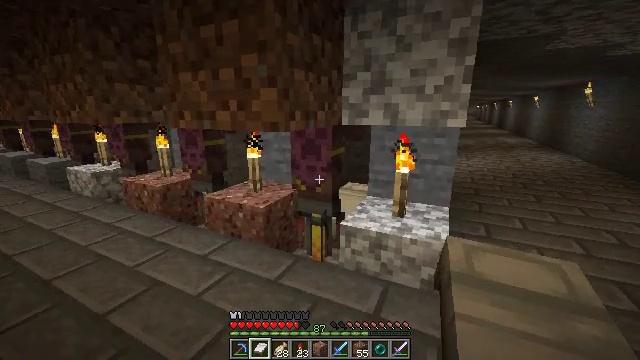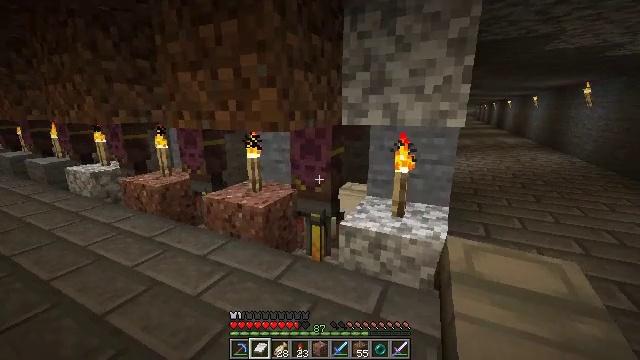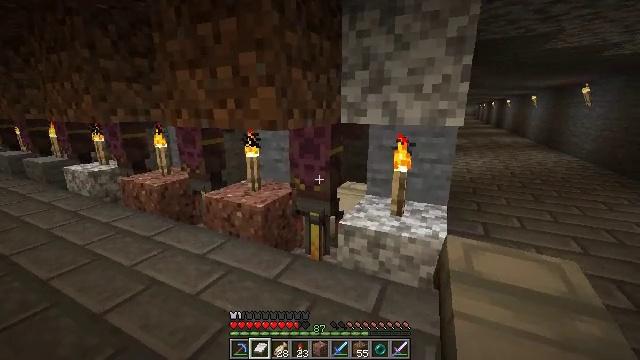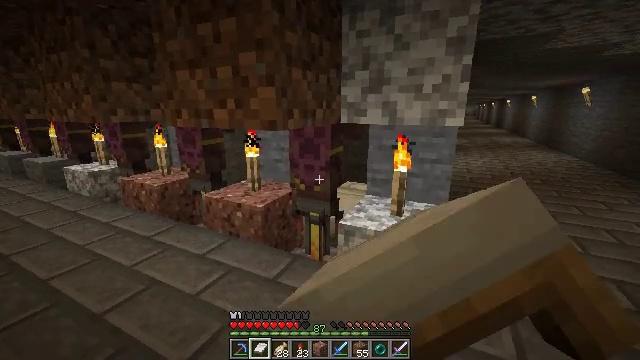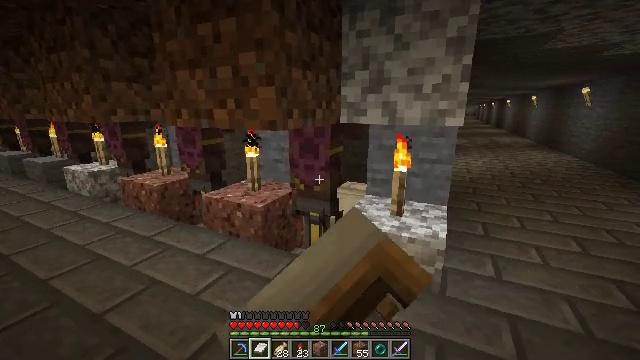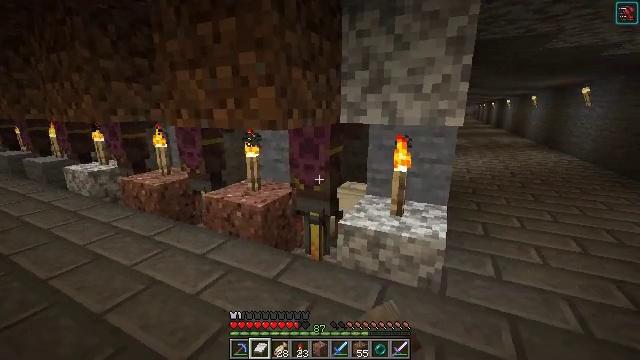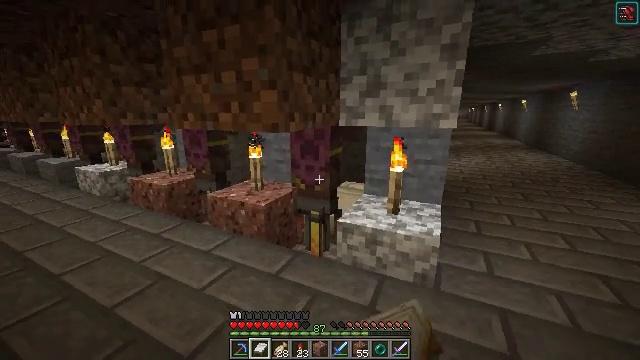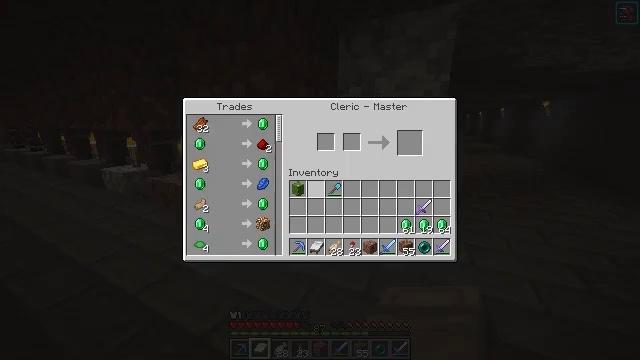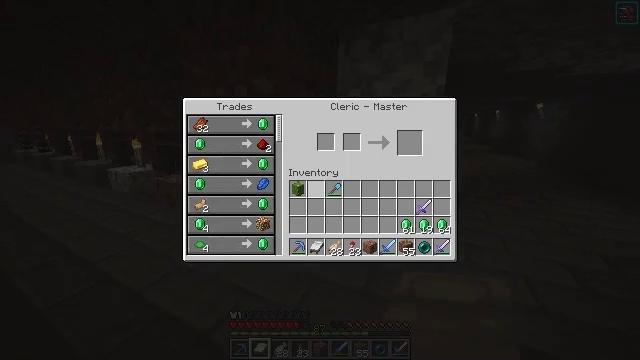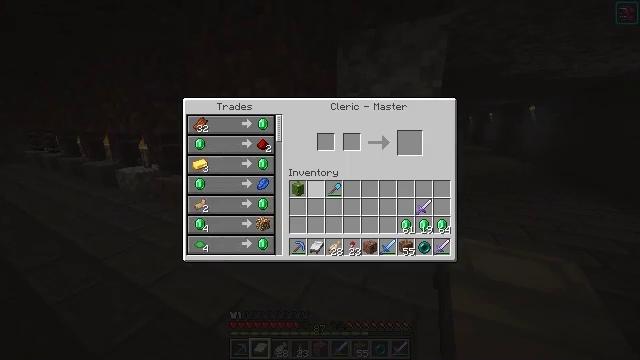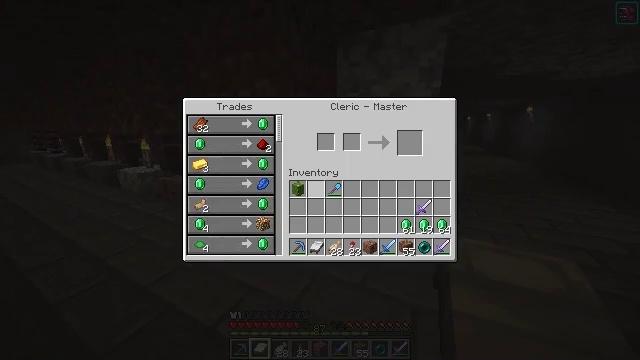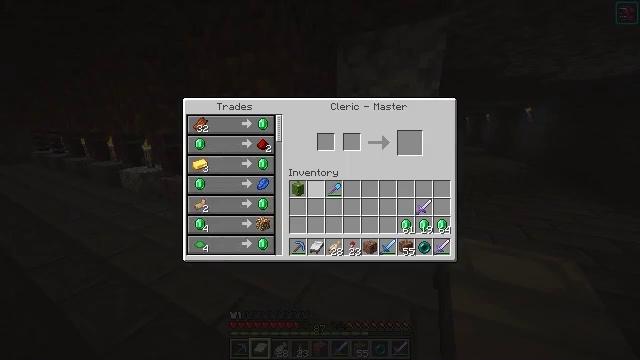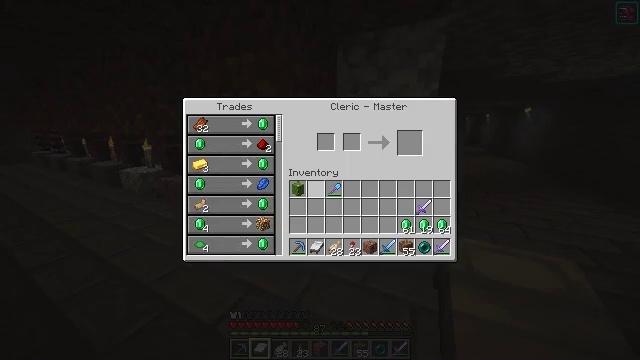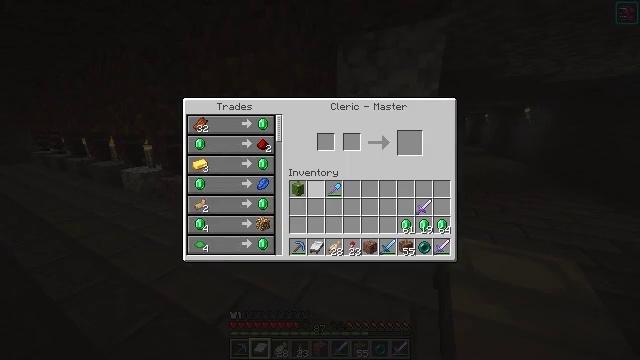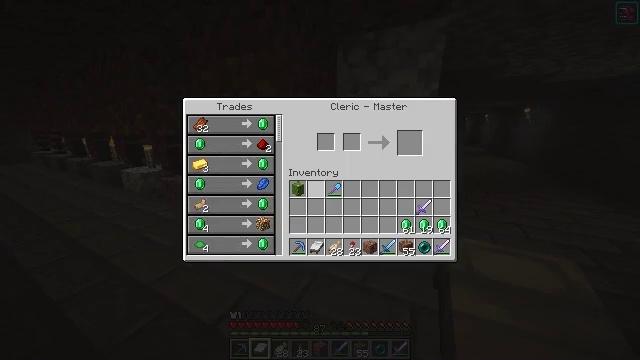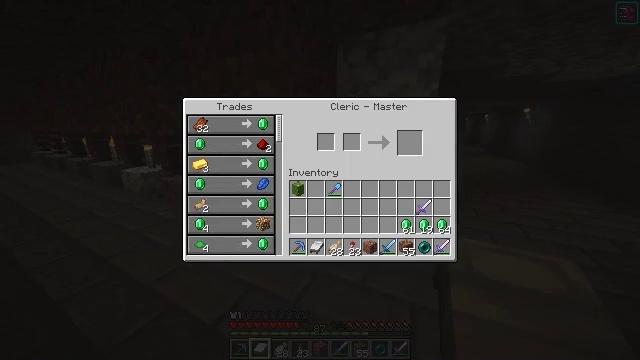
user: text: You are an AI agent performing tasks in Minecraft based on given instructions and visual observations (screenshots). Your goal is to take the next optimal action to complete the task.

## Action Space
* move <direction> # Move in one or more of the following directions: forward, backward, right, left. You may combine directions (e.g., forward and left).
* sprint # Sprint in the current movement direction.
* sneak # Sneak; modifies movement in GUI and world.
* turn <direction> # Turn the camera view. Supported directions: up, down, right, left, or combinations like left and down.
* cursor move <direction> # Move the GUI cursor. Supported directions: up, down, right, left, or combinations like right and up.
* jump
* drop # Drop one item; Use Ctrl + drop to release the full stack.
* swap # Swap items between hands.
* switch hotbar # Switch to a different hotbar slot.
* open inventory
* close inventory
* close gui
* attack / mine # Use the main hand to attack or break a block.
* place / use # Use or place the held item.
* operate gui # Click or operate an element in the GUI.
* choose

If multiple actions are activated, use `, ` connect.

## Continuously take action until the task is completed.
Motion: motion action
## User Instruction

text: Make a bookshelf using three books and six planks.
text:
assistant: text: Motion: no_op
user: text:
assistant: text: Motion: use / place
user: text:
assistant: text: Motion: use / place
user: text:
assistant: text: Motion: no_op
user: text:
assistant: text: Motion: no_op
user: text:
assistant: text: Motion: no_op
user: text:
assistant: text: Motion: open gui
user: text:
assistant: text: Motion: no_op
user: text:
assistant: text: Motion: no_op
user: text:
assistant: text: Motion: no_op
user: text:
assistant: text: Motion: no_op
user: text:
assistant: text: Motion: no_op
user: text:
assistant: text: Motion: no_op
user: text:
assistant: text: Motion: no_op
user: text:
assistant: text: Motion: cursor move left and down
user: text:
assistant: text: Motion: cursor move left and down
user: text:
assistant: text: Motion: no_op
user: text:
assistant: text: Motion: no_op
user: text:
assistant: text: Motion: no_op
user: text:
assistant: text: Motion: no_op
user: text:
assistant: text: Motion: no_op
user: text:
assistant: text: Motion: no_op
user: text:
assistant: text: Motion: no_op
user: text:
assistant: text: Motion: no_op
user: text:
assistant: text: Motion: no_op
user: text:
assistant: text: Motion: close gui
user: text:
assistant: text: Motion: open inventory
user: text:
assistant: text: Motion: move back
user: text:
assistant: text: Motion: move back and move right, turn left and down
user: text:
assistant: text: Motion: move back and move right, turn left and down